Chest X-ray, AP view. Patient: 41 years old, sex F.
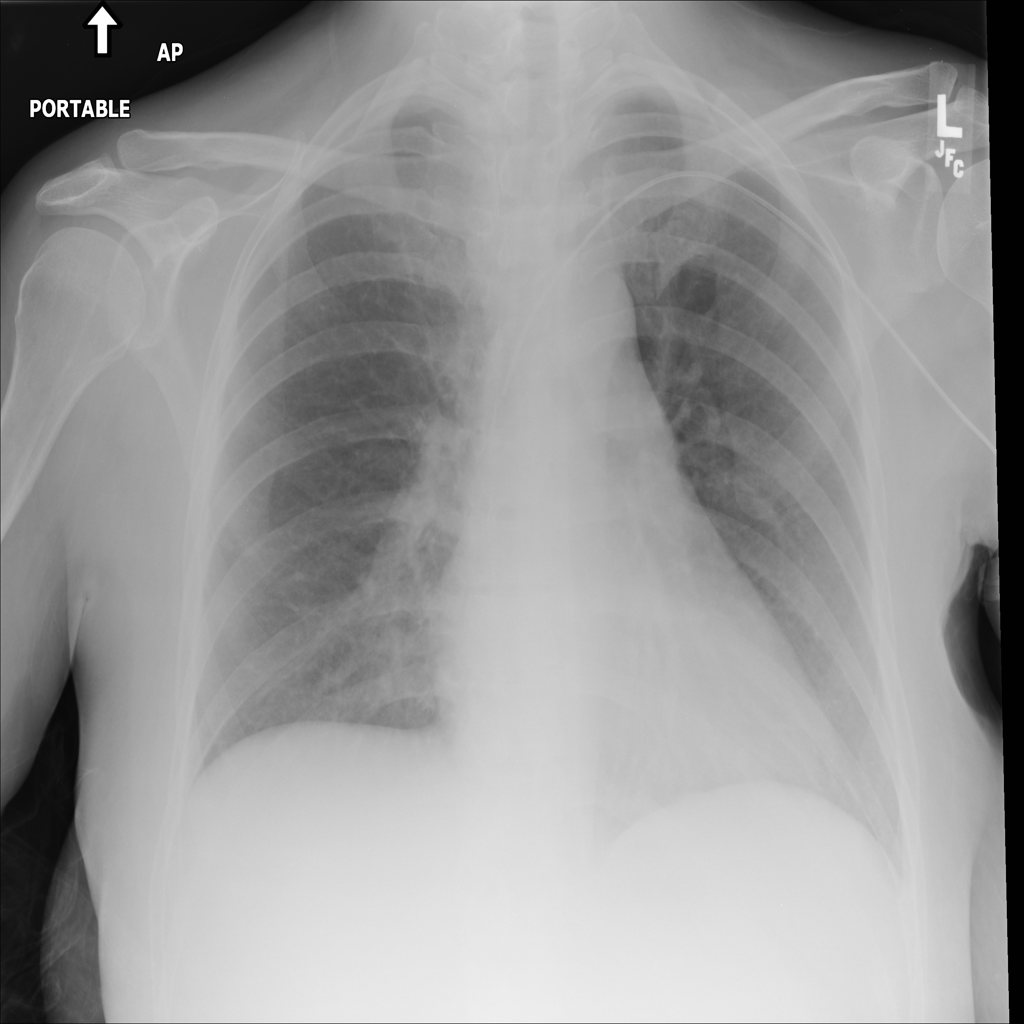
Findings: No Finding